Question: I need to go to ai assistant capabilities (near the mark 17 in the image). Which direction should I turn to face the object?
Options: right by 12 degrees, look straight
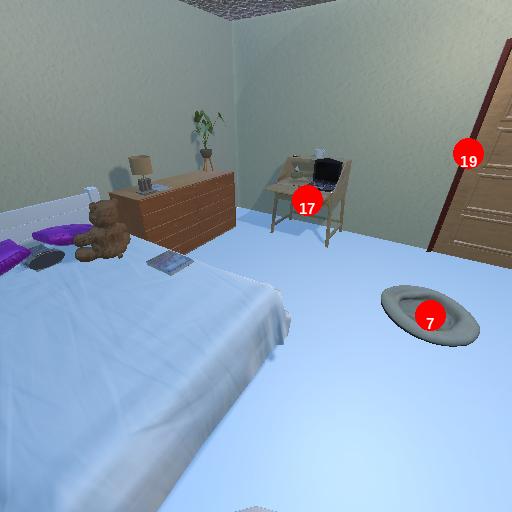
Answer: right by 12 degrees